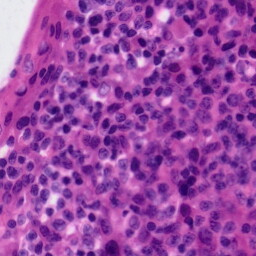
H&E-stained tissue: Tonsil